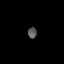
Tissue: prostate
Cell type: Myeloid cells
Senescence score: 0.3298
Nuclear area (px): 94
Mean DAPI intensity: 89.957